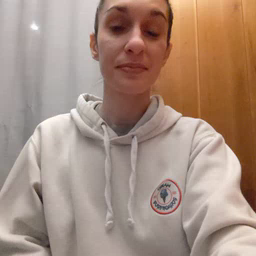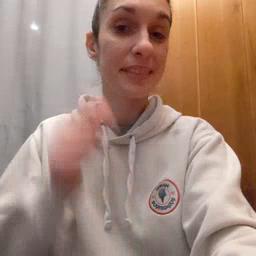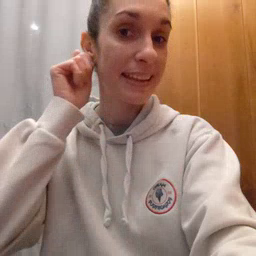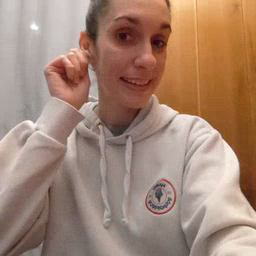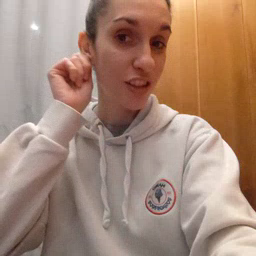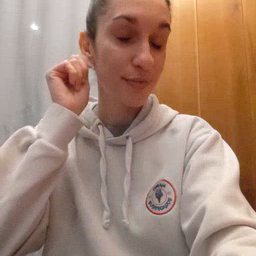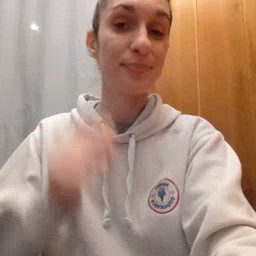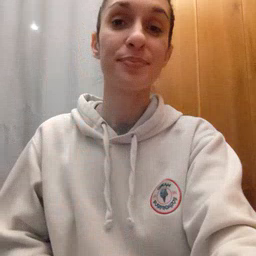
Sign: ear